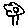
Label: flower